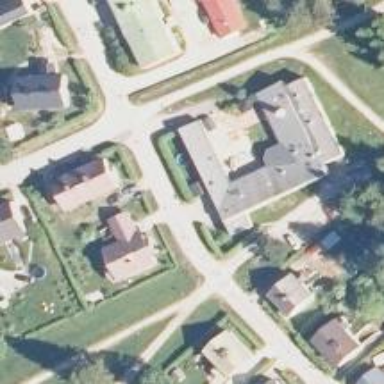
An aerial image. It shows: Kindergarten.